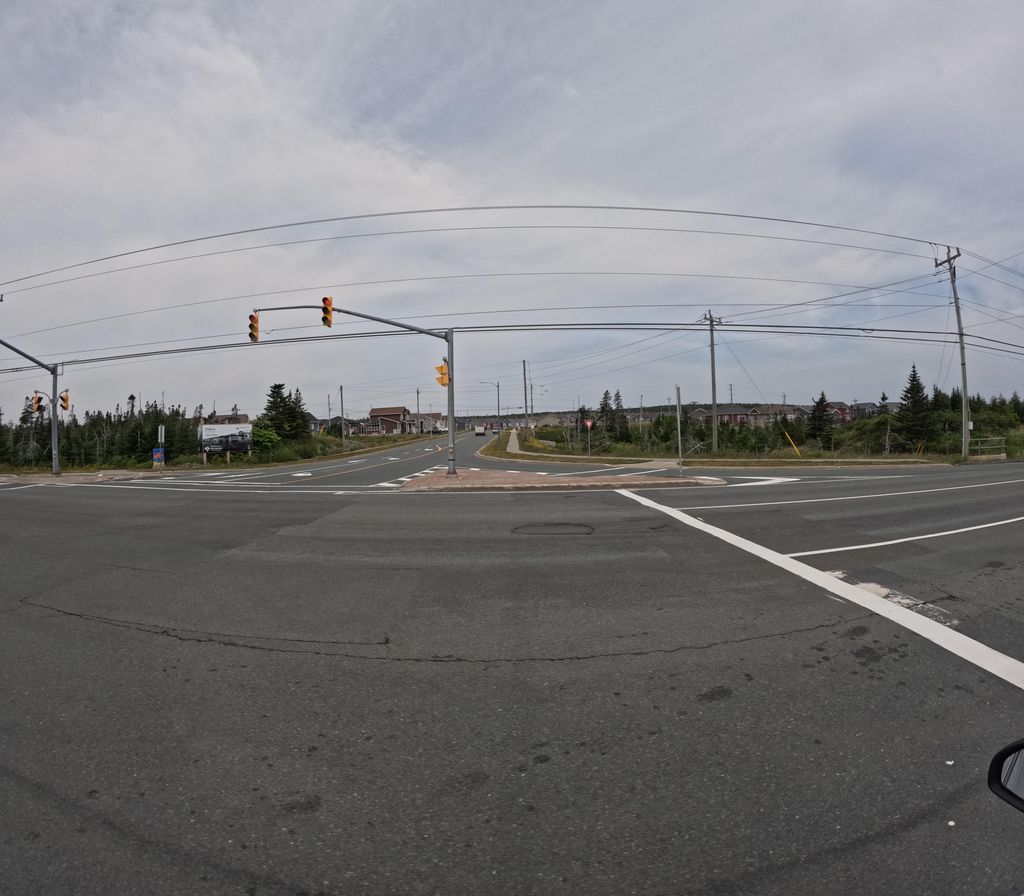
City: st_johns